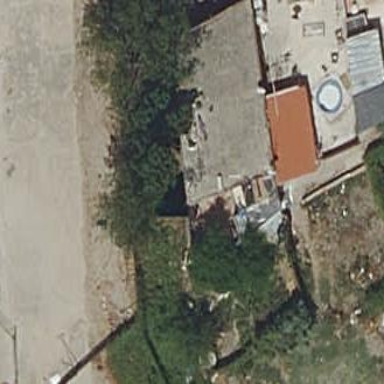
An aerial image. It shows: Detached building.